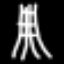
Label: The Eiffel Tower